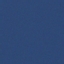
Label: SeaLake